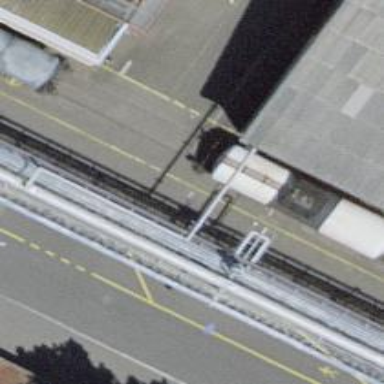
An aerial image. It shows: Single-track railway yard.